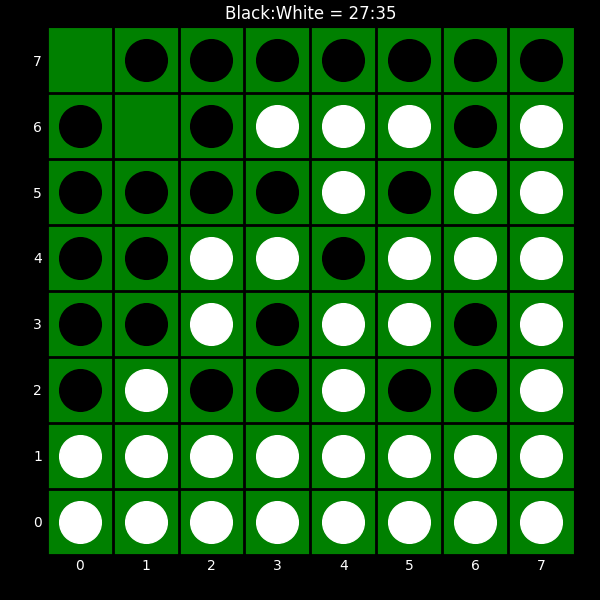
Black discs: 27
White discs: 35